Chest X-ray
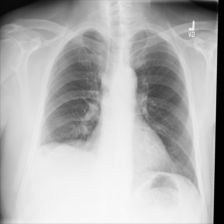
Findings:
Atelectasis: negative
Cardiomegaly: negative
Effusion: negative
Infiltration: negative
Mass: negative
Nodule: negative
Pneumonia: negative
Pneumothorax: negative
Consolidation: negative
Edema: negative
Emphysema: positive
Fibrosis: negative
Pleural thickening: negative
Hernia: negative